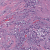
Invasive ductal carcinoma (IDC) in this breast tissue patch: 1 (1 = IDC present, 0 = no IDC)